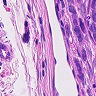
Metastatic tissue present: no